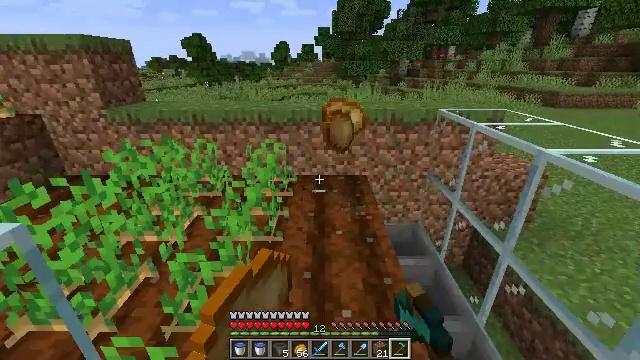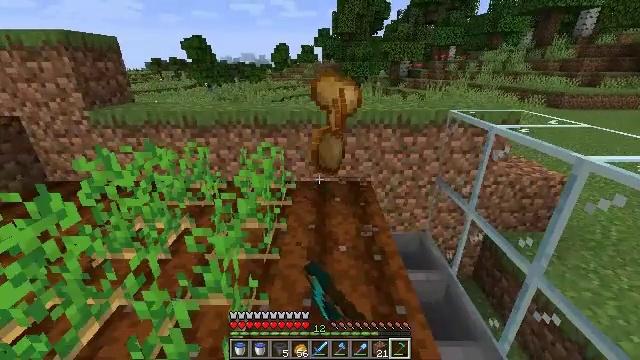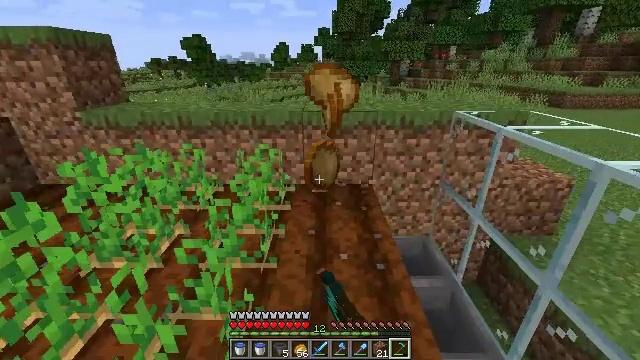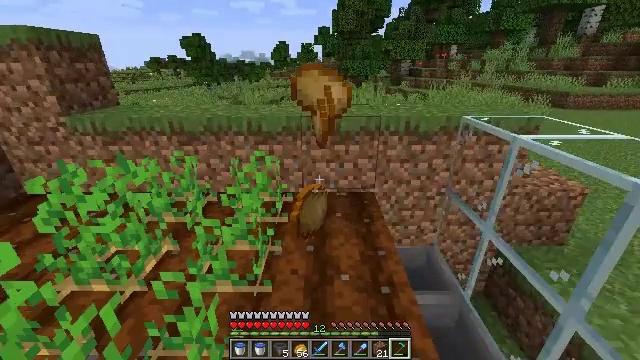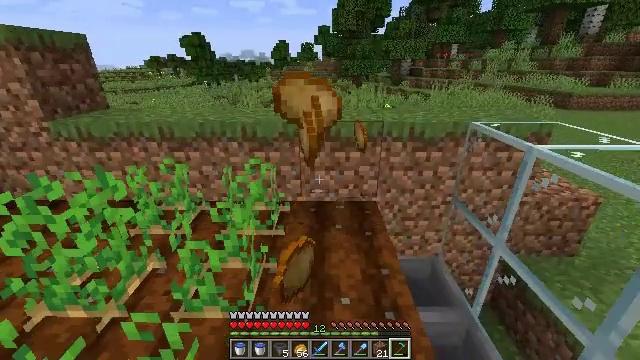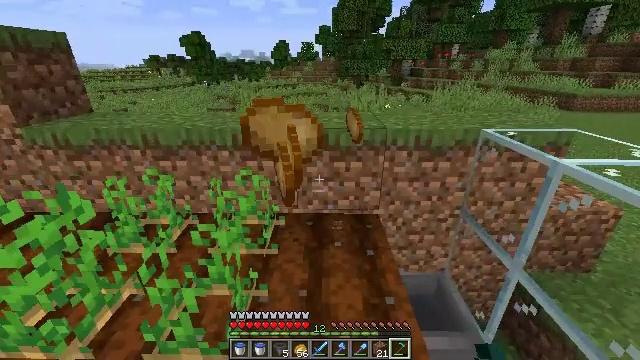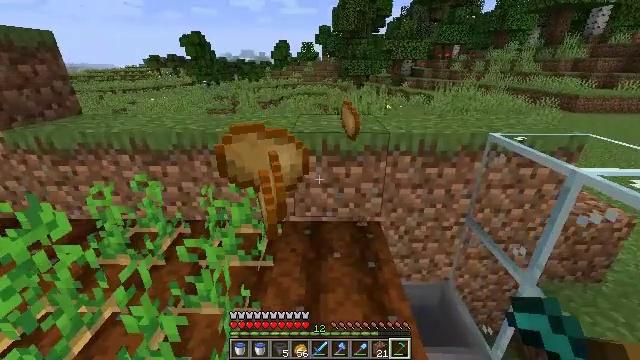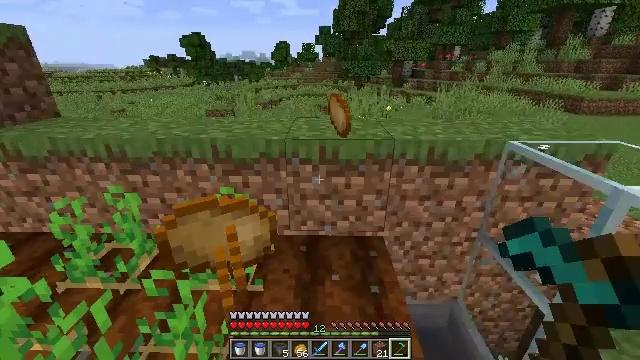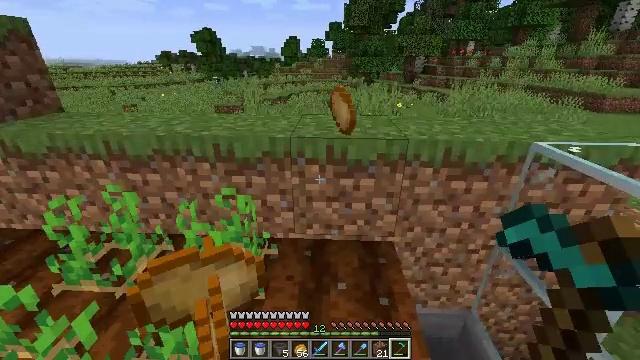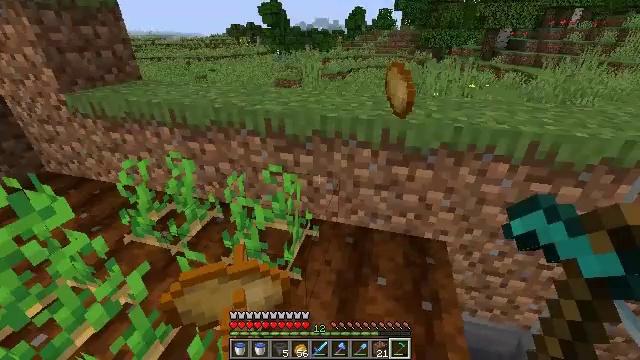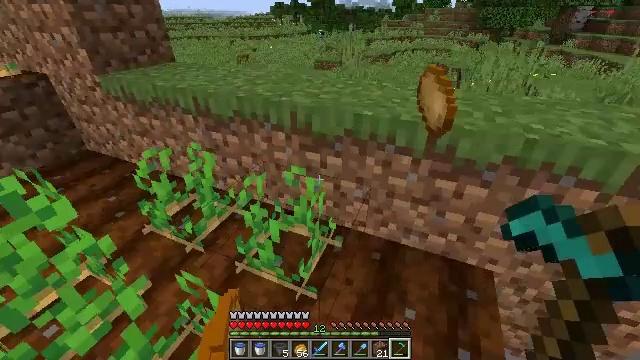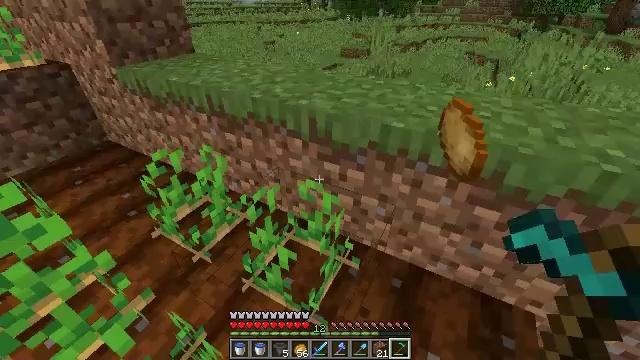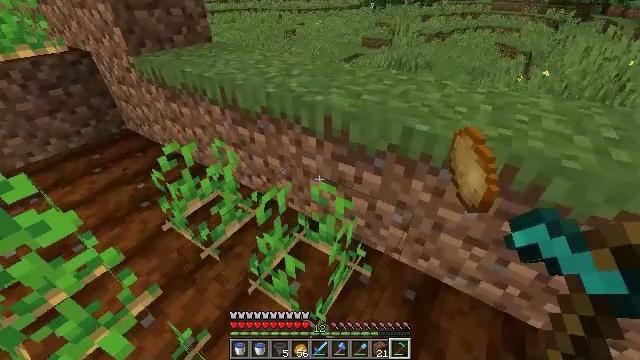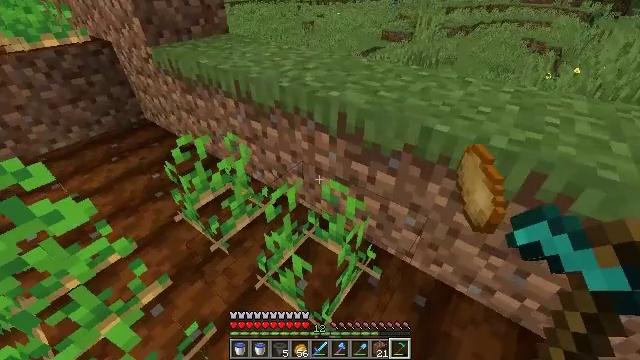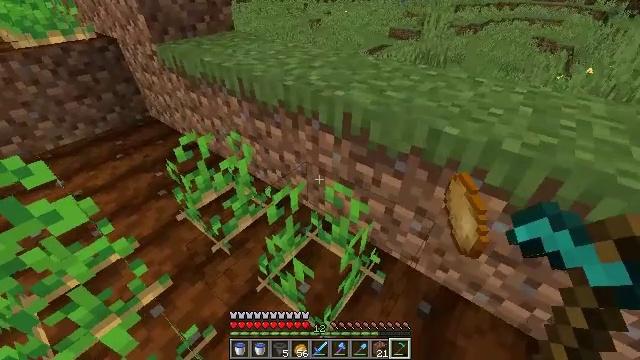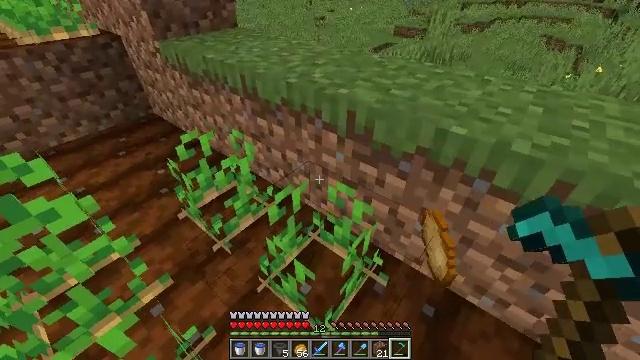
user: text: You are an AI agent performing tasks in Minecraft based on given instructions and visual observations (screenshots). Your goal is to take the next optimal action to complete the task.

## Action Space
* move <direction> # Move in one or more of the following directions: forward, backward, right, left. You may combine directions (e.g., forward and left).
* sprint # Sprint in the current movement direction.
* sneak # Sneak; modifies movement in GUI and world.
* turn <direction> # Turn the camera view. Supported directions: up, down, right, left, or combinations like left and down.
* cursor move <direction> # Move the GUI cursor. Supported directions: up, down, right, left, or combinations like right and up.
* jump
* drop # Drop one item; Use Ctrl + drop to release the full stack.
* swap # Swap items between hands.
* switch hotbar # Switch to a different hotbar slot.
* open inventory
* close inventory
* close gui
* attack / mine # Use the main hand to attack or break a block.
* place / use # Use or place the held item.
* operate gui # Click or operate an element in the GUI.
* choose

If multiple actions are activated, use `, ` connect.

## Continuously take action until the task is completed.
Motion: motion action
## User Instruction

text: Mine potatoes from the farmland.
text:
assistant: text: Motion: move forward, attack / mine
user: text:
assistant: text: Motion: move forward
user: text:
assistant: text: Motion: move forward
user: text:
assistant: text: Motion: move forward
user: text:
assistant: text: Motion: move forward
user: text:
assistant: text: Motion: move forward
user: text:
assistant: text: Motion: move forward
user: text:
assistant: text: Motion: move forward, turn left
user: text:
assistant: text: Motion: move forward, turn left and down
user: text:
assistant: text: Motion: move forward, turn left and down
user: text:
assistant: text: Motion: move forward, turn left and down
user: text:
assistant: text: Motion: turn left and down
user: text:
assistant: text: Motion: turn left and down
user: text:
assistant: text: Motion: turn left
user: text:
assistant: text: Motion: no_op
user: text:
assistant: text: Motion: turn left
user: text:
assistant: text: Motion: turn left and down, attack / mine
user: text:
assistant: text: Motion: turn left and down, attack / mine
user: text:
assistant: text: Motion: turn left and down, attack / mine
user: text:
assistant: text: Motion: turn left, attack / mine
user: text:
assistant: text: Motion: turn left and down, attack / mine
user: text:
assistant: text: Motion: turn left
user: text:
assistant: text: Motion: turn left
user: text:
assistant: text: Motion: turn left and up, attack / mine
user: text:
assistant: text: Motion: turn left and up, attack / mine
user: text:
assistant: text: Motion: turn left and up, attack / mine
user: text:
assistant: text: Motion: turn left and up
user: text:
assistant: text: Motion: attack / mine
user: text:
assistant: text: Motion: turn left, attack / mine
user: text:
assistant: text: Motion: turn left, attack / mine